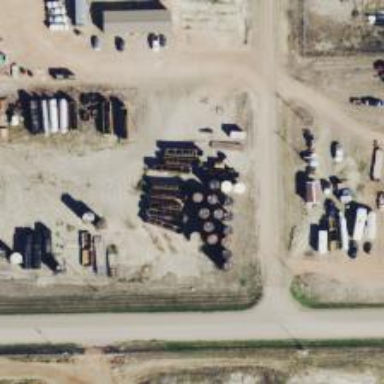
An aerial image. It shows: Storage tank that is man-made.